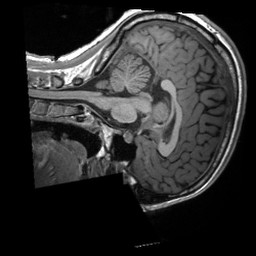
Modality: T1w
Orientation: sagittal
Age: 20
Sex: female
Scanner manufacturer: siemens
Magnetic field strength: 3 T
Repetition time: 2.3 s
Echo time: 0.00232 s